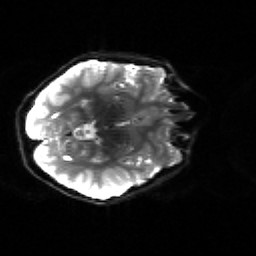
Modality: sbref
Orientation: axial
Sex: male
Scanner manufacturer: siemens
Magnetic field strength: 3 T
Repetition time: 5 s
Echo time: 0.071 s